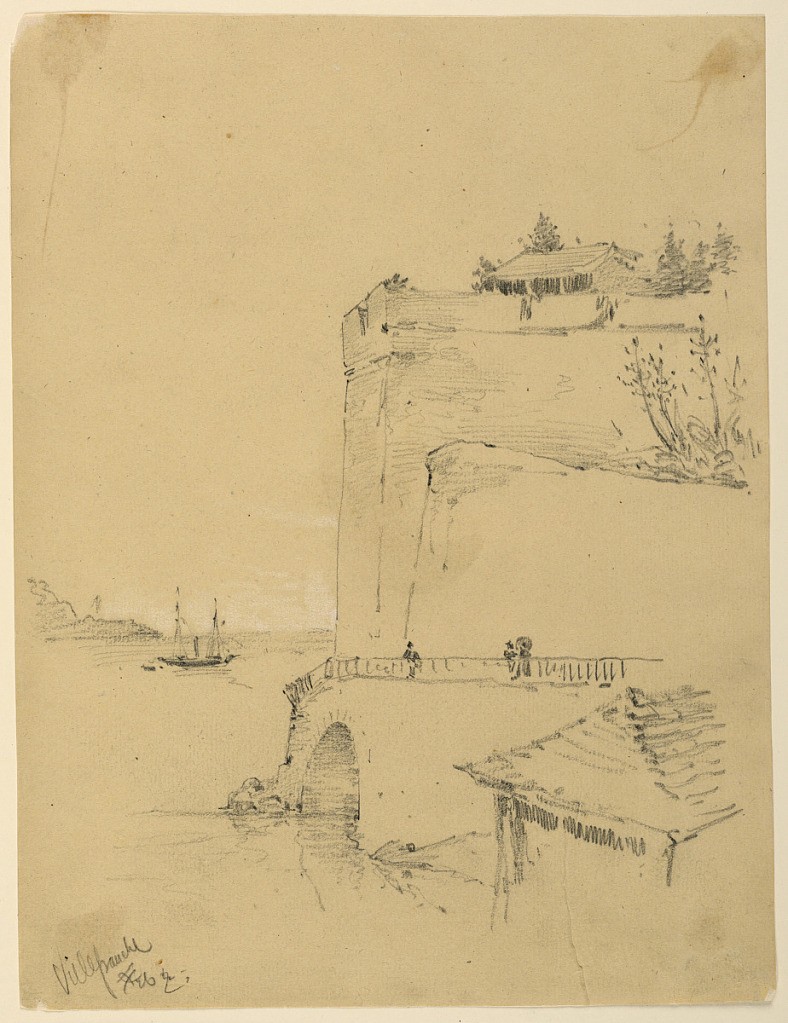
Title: Villefranche
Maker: Arnold William Brunner, American, 1857–1925
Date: ca. 1892
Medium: Graphite and white heightening on cream paper
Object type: Drawing
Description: Large fortified embankment, right, extending into a bay with a boat on it. Bridge, lower right. Figures along bridge.